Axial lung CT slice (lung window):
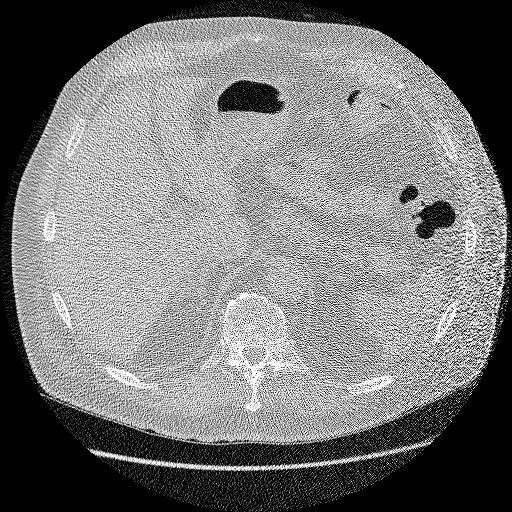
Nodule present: no